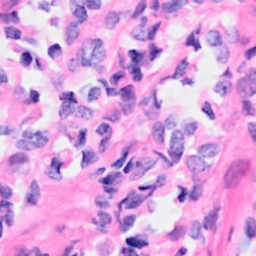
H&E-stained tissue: Breast